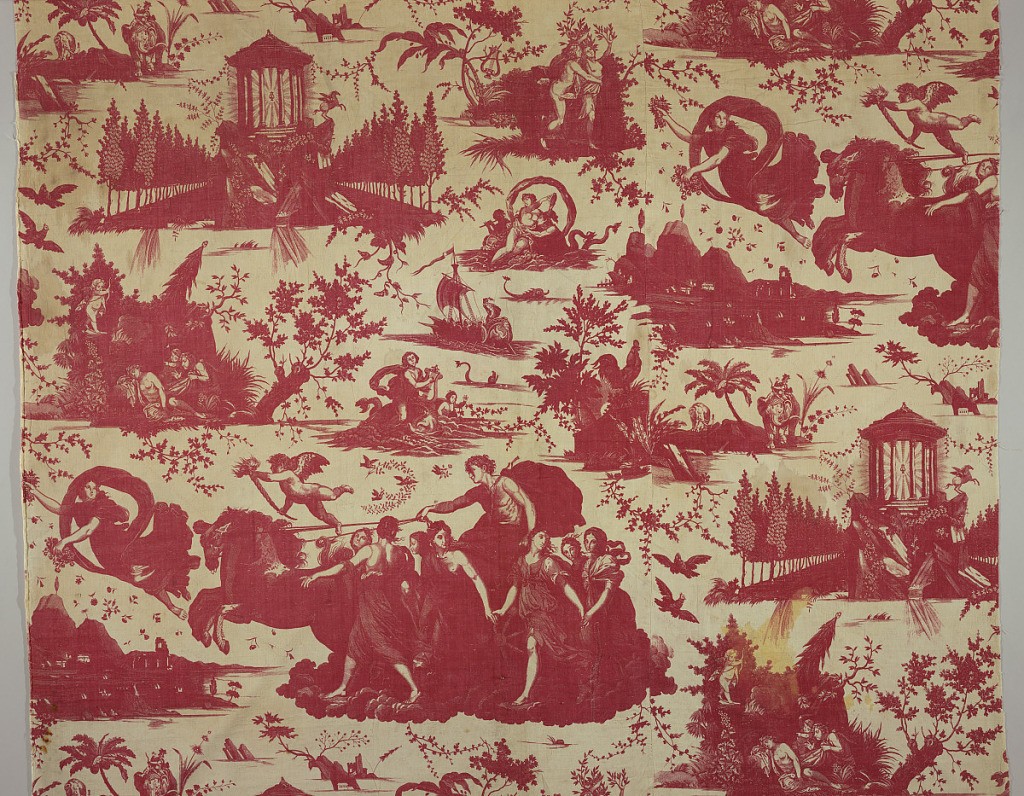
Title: Le char de l'aurore
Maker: J.P.Meiller et Cie., 1792 – 1826
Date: ca. 1790
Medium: cotton Technique: printed by engraved copper plate on plain weave
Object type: Textile
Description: Series of scenes of the gods and goddesses inspired by Guidi Reni's (1575-1642) design in the Palais Pallavicini in Rome and the sculpture at the Basin of Apollo.